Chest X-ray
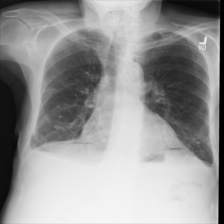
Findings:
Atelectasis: negative
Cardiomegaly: negative
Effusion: negative
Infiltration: negative
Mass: negative
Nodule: negative
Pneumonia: negative
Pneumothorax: negative
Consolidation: negative
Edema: negative
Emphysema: negative
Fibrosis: negative
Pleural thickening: negative
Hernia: negative